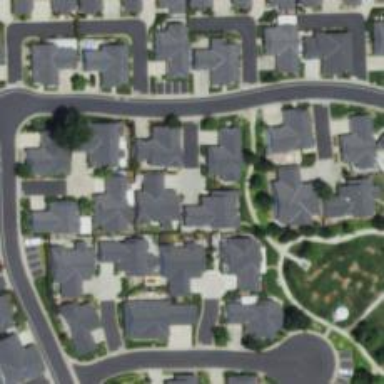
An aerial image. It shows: Living street.